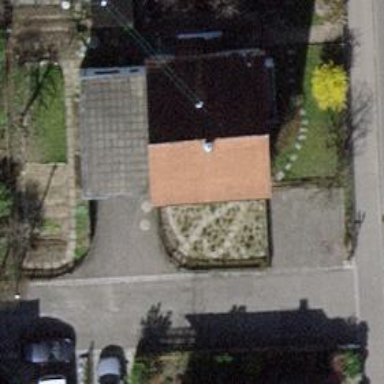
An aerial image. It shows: Pitched roof building.